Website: lowes
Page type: customer-info-address
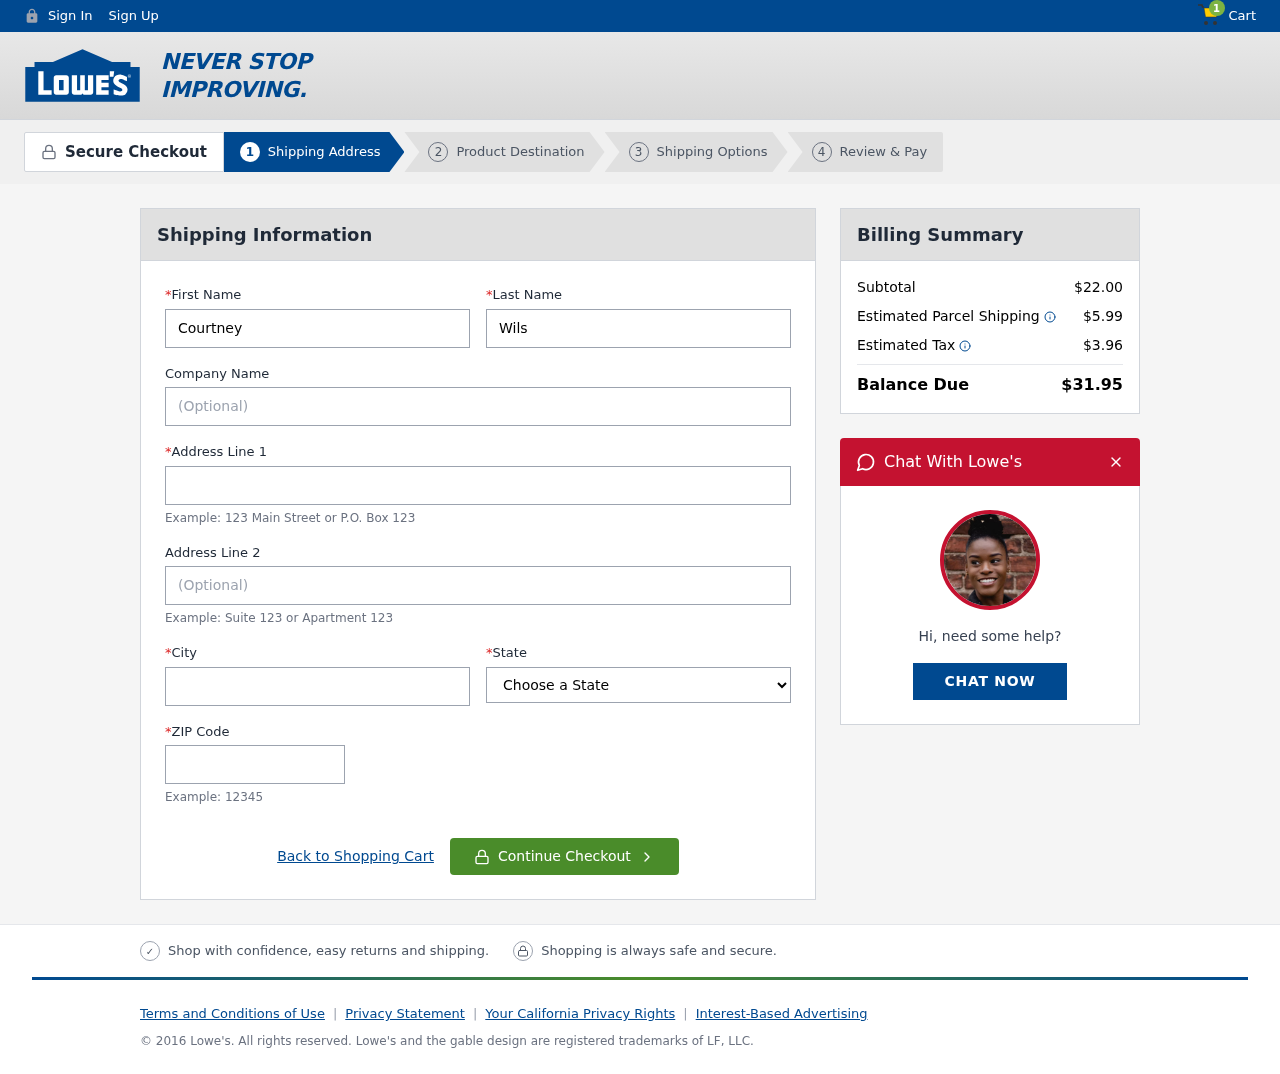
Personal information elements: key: PII_CITY
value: Amandafort
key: PII_FIRSTNAME
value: Courtney
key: PII_LASTNAME
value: Wilson
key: PII_POSTCODE
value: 23193
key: PII_STATE
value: North Dakota
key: PII_STREET
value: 940 Walker Roads Apt. 785
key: PII_STREET2
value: Suite 787
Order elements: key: ORDER_NUM_ITEMS
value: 1
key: ORDER_SUBTOTAL
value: $22.00
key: ORDER_SHIPPING_COST
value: $5.99
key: ORDER_TAX
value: $3.96
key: ORDER_TOTAL
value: $31.95